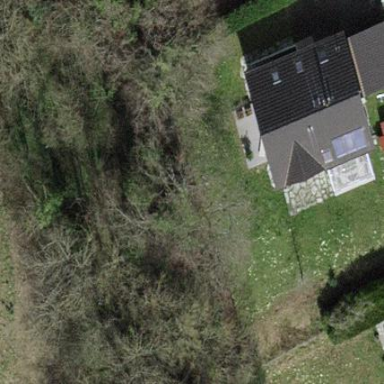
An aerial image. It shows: Garden enclosed by fence.